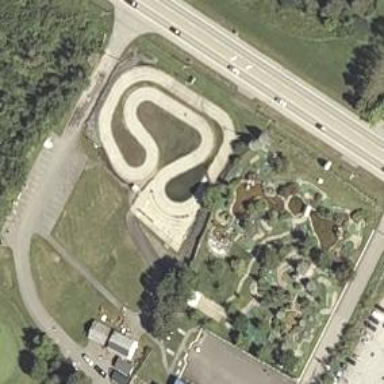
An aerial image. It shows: Karting raceway for sports enthusiasts.